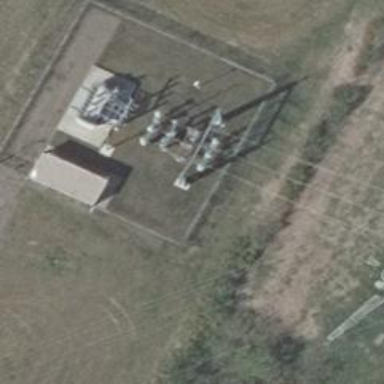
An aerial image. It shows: Power line with three cables.